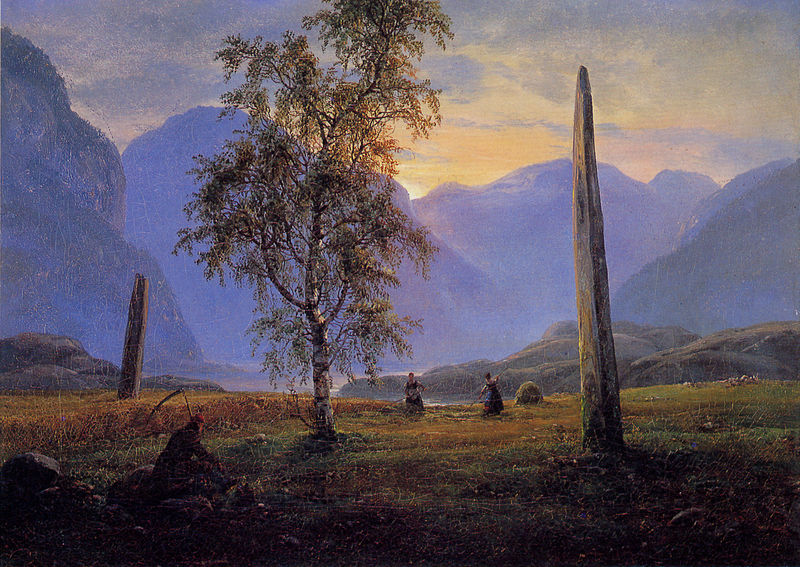
Titel: Heuernte zwischen Menhiren in Nornes
Künstler: Johan Christian Clausen Dahl
Institution: Privatbesitz
Schlagwörter: baum, berg, blau, blätter, felsen, gemälde, gestein, himmel, laub, mann, schatten, wasser, weiß, wolken, fluss, frauen, gelb, grün, landschaft, menschen, ocker, see, sitzen, ufer, äste, abend, braun, frau, hell, holz, kleider, licht, orange, pastell, schwarz, stroh, gras, wiese, wolke, beige, stein, steine, ast, birke, dämmerung, ebene, feld, felder, gräser, horizont, hügel, morgen, natur, norden, sonnenaufgang, stamm, weide, zweige, flach, sonne, wiesen, gold, realismus, personen, tal, arbeit, bauern, ruhen, röcke, arbeiten, bäuerinnen, ernte, feldarbeit, getreide, heu, heuernte, trocken, berge, gebirge, gipfel, dunst, luftperspektive, nebel, sonnenuntergang, herde, alm, steil, pause, rast, romantik, abendrot, bauer, kornfeld, findlinge, pfahl, heuhaufen, norwegen, moor, rinde, verblauung, leuchtend, hänge, fjord, ausruhen, zeiger, rasten, weise, wende, baumstumpf, bergsee, sense, monument, stele, stelen, ragen, millet, keltisch, rechen, mähen, sensen, weizenfeld, irland, monolithen, wolekn, ballen, menhire, heumachen, monolith, monumente, mahd, landschaf, weld, apten, heuaufnehmen, lendschaft, menhir, hlandschaft, tnatur, baumbirke, lih